Interaction volume radius: 5 \u00c5
Interaction volume height: 20 \u00c5
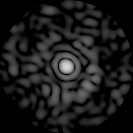
Disorder parameter: 0.8844